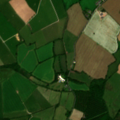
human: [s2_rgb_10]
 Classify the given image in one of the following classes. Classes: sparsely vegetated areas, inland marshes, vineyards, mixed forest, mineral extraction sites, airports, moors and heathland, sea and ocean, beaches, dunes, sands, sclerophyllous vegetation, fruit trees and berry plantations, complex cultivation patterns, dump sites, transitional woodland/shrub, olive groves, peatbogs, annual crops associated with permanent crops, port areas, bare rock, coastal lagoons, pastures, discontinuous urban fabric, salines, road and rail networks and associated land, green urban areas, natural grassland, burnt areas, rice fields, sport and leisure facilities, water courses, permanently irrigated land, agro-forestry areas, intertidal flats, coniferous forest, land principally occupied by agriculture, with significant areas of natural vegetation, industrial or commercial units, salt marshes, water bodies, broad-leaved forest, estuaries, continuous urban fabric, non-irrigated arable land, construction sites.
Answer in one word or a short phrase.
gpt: non-irrigated arable land, pastures, coniferous forest